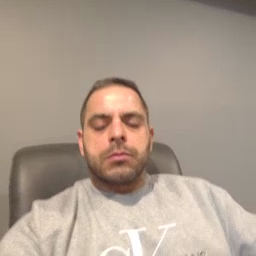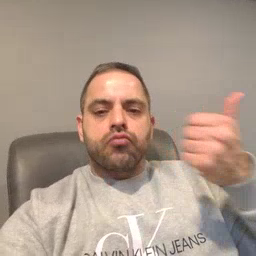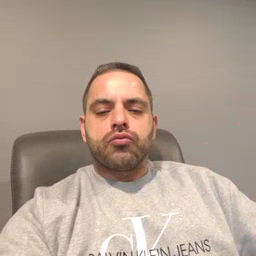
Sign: better